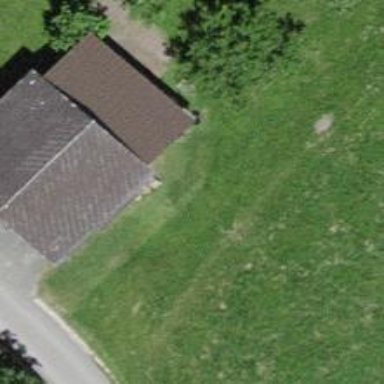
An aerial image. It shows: Rural barn.